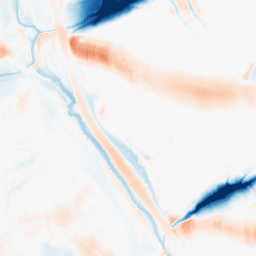
Category: morphological
Decomposition family: morphological_ellipse
Decomposition parameters: operation: average
width: 50
height: 30
Upsampling method: sinc_hamming
Upsampling parameters: scale: 2
kernel_size: 8
Upsampling scale: 2